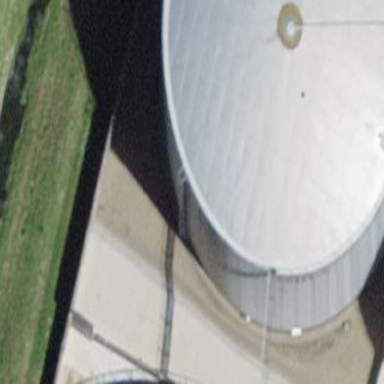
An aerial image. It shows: Storage tank with man-made structure.